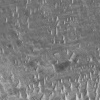
Atmospheric dust classification: not_dusty